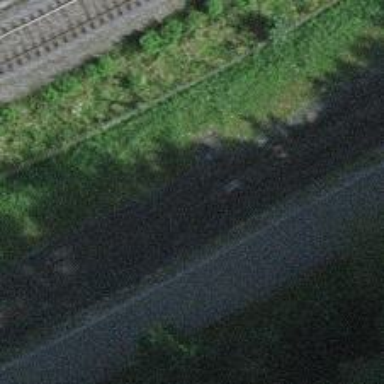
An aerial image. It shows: Railway switch.